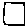
Label: square